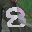
Label: 8